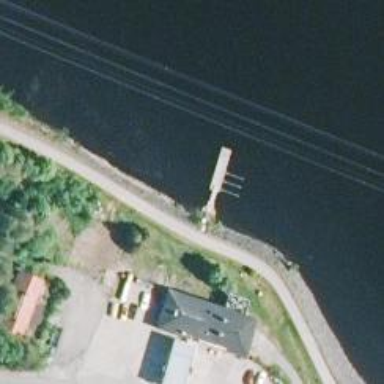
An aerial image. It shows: Pier with mooring facilities.